Aerial crown-view tile of a tropical tree (Barro Colorado Island, Panama), acquired 20241014:
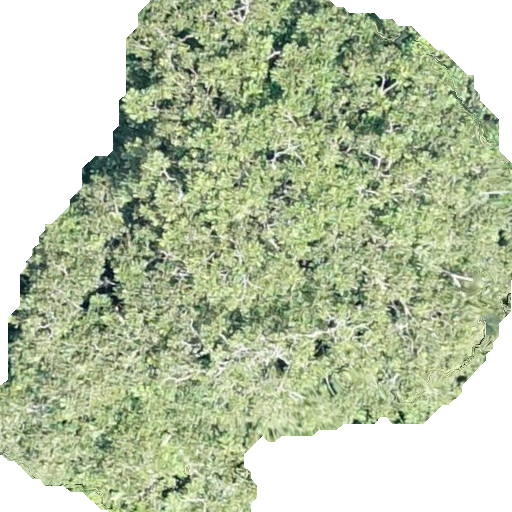
Species: Dipteryx oleifera
GBIF accepted scientific name: Dipteryx oleifera
Crown area: 314.865 m²